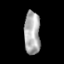
Tissue: skin
Cell type: Epithelial cells
Senescence score: 0.2447
Nuclear area (px): 683
Mean DAPI intensity: 172.268